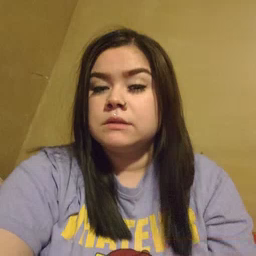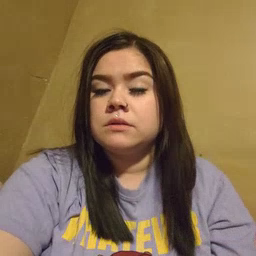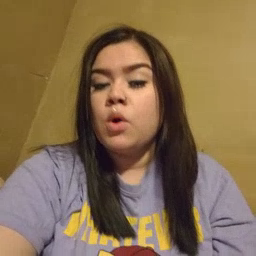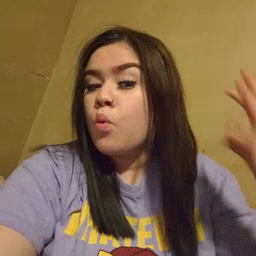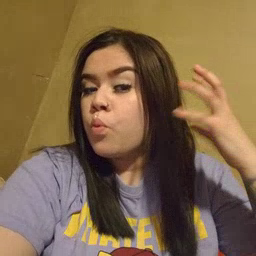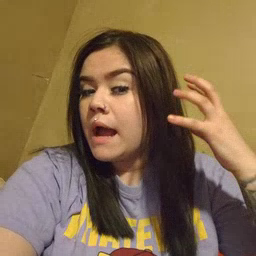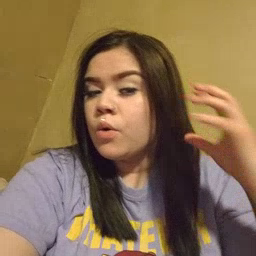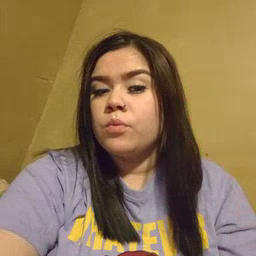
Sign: radio